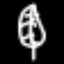
Label: leaf